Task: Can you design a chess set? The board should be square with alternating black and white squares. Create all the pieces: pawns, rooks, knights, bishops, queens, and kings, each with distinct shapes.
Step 3339:
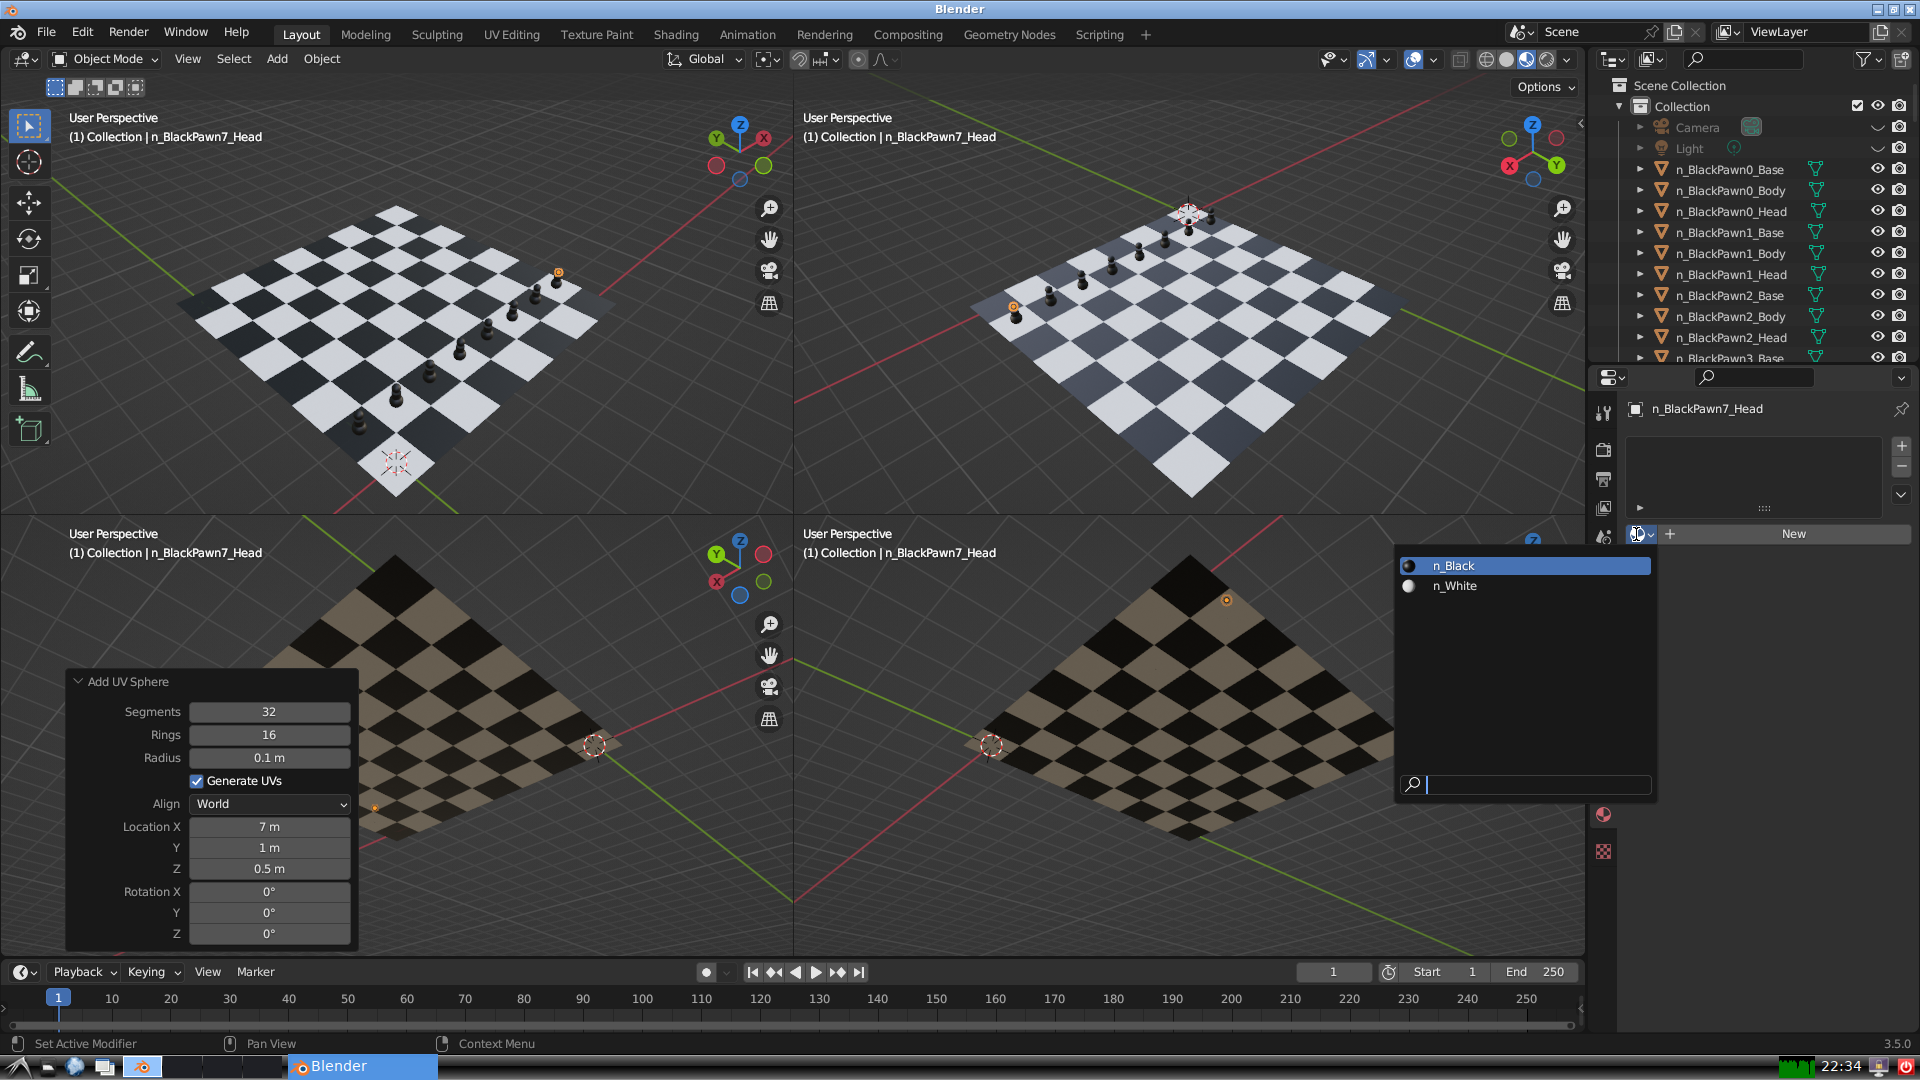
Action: input_text: n_Black